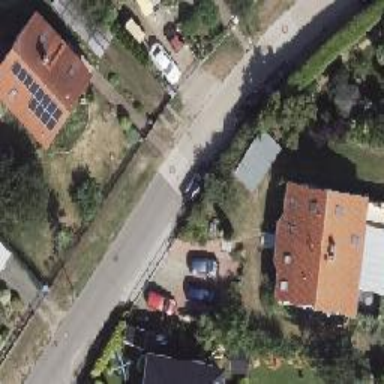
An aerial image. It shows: Asphalt road in residential area.